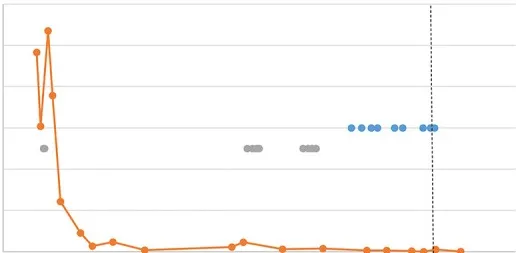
Kinetics of PB19 viremia from detection to 6 weeks after transplantation.
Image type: chart (chart)